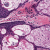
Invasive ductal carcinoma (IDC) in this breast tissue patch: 0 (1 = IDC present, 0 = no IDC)